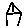
Label: house